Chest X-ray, PA view. Patient: 29 years old, sex F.
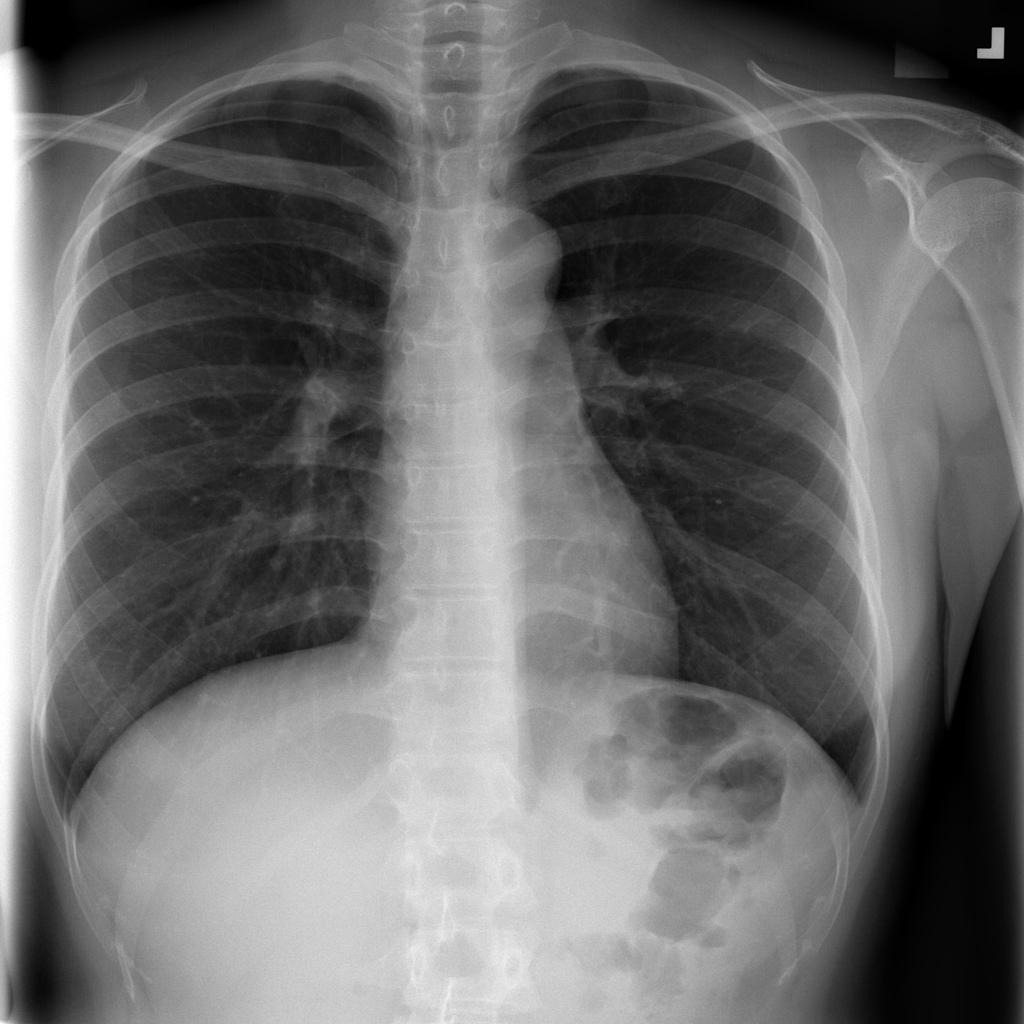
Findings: No Finding